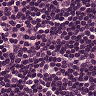
Metastatic tissue present: no